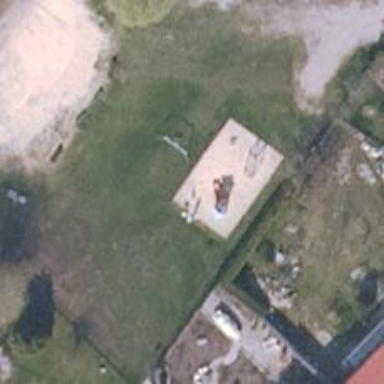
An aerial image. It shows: Springy playground.